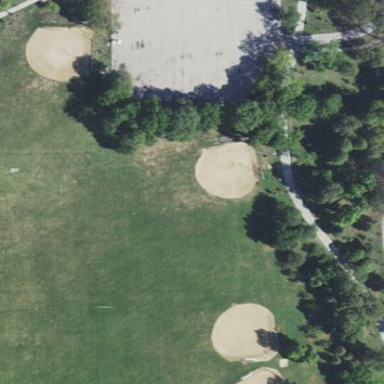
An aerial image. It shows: Baseball pitch for leisure and sports activities.